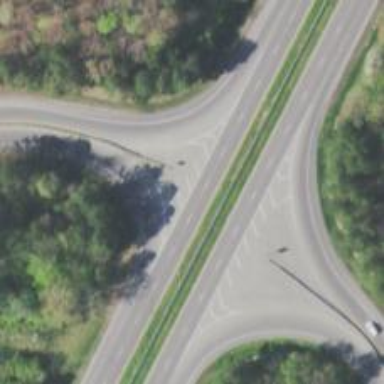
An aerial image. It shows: Trunk link highway.